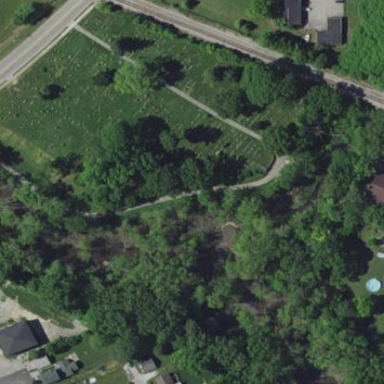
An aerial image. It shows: Cemetery with graves.